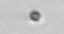
Label: nanoplankton_mix